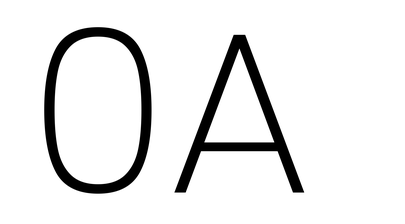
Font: Poppins-ExtraLight